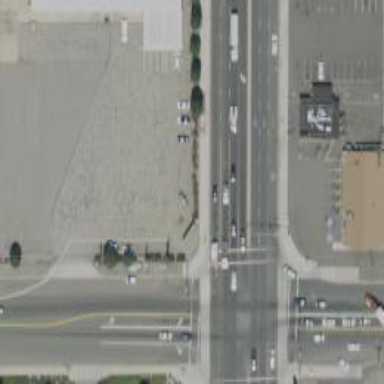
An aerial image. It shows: Primary highway with asphalt surface and separate sidewalk.